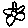
Label: flower